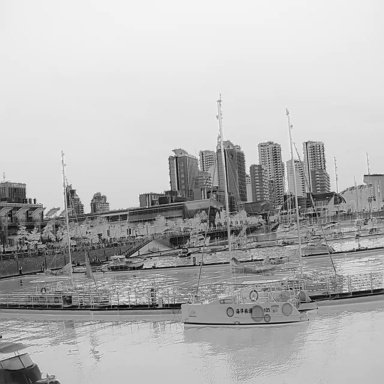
There are six objects shown in the infrared image, including five sailboats, and a canoe.